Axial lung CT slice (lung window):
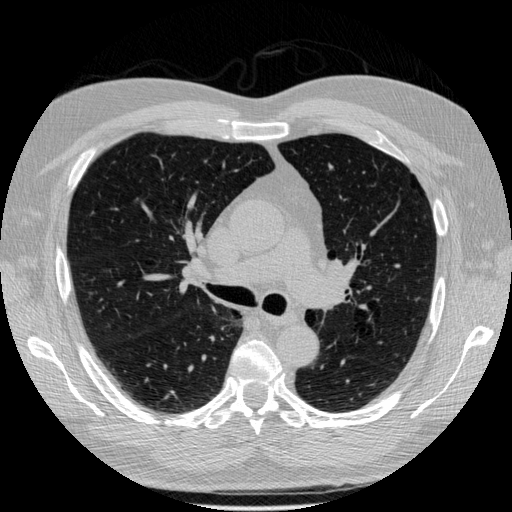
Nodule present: no